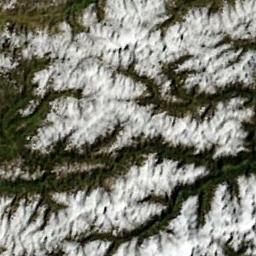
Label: snowberg